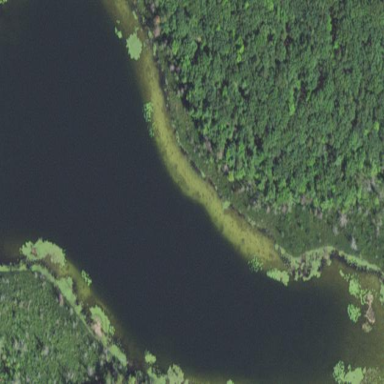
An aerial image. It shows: Serene lake.